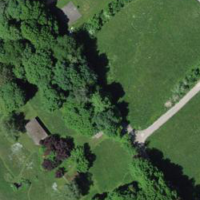
EUNIS habitat code: 16
Species observed at this site:
Dipsacus fullonum